Question: I am having an issue that I am struggling to find out more information to help me diagnose my problem. I have downloaded my web forms application from TFS and the issue I am running into is the error message "Could not load type 'System.Web.Routing.UrlRoutingModule'". Could someone possibly point me in the right direction to understand 1) why am I getting this error 2) how to correct and even 3) how to get around the issue to load my application. I am at an intermediate level using Asp.net and web forms, but I haven't come across this at all in the past. Thank you in advance.

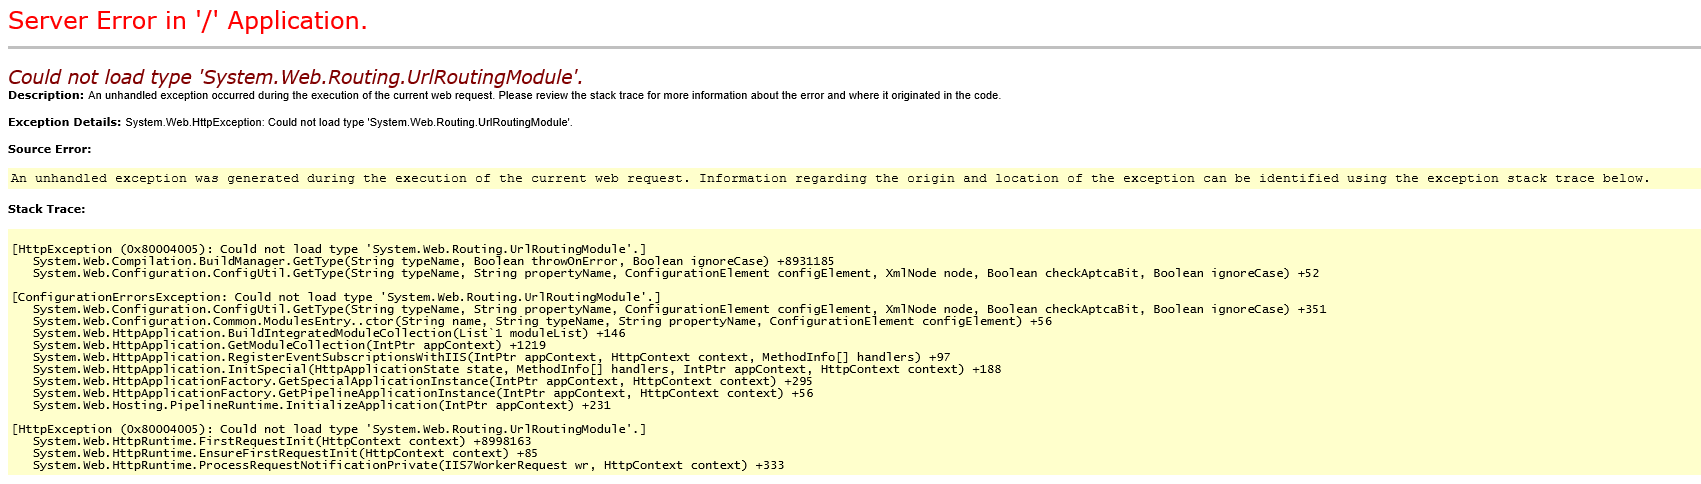
Answer: You must be missing the System.Web.Routing assembly. Open the references folder and see if there is a warning triangle icon on that particular assembly.
Digging around I see that it was bundled with the .net 3.5 service pack 1 but I would also think it would be included in newer versions of .net. If you are running 3.5, install the service pack.
UPDATE: MORE INFO
In .net 4 it was moved into the System.Web assembly so you would definitely have it if you are running that version. It makes me wonder what he version of the web forms app is [check the web.config] and what you currently have installed on your machine.
You can see what assembly an object is in by searching MSDN. You can use the "previous" versions dropdown to see how it has changed over time or whether it was even available in previous versions.
<URL>